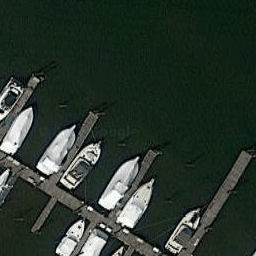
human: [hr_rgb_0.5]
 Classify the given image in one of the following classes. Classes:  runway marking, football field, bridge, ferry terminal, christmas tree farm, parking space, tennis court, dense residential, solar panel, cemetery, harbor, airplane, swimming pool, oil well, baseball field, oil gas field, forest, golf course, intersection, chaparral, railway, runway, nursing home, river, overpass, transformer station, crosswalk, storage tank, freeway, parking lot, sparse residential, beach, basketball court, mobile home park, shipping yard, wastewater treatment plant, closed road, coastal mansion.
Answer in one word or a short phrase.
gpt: harbor